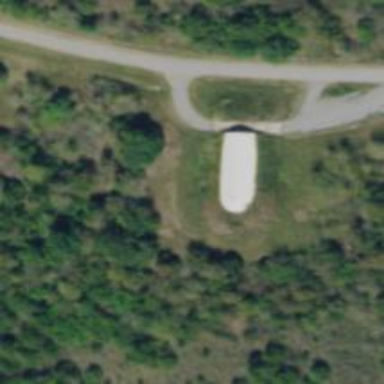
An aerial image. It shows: Military bunker for protection and defense.